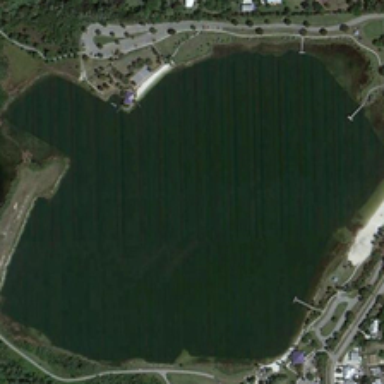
Rectangular pool is surrounded by the the grassy land .